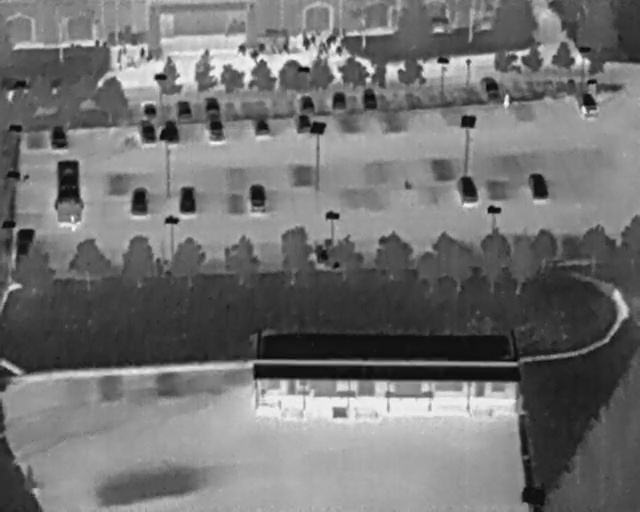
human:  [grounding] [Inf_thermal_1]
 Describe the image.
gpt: In the satellite image, there is  <ref>4 small car </ref> <box>[[7, 24, 10, 28, 170], [20, 24, 24, 27, 174], [22, 20, 24, 22, 174], [26, 20, 30, 23, 174]]</box> located at top left,  <ref>7 small car </ref> <box>[[31, 19, 34, 21, 174], [31, 23, 35, 26, 175], [39, 23, 42, 26, 174], [45, 22, 49, 25, 174], [46, 18, 49, 22, 174], [51, 18, 54, 21, 179], [56, 17, 59, 20, 174]]</box> located at top,  <ref>3 small car </ref> <box>[[19, 37, 24, 41, 2], [26, 37, 31, 40, 177], [1, 46, 6, 49, 4]]</box> located at left,  <ref>1 small car </ref> <box>[[37, 37, 42, 40, 177]]</box> located at center,  <ref>2 small car </ref> <box>[[74, 15, 78, 19, 167], [89, 18, 94, 22, 162]]</box> located at top right,  <ref>2 small car </ref> <box>[[81, 34, 86, 38, 166], [70, 35, 75, 39, 170]]</box> located at right,  <ref>1 medium othervehicle </ref> <box>[[5, 34, 15, 40, 178]]</box> located at left,  <ref>4 small bicycle </ref> <box>[[21, 9, 23, 10, 2], [14, 7, 15, 9, 2], [16, 10, 20, 12, 2], [22, 10, 24, 11, 21]]</box> located at top left,  <ref>9 small bicycle </ref> <box>[[36, 8, 38, 10, 2], [38, 9, 40, 11, 2], [39, 8, 41, 10, 2], [43, 7, 46, 9, 2], [46, 7, 49, 8, 2], [48, 6, 49, 8, 2], [50, 6, 52, 9, 145], [48, 8, 51, 10, 2], [52, 9, 53, 10, 2]]</box> located at top.